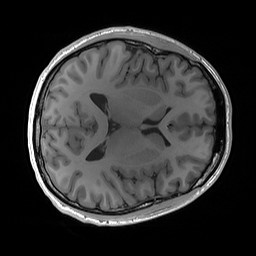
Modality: T1w
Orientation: axial
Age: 22
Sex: male